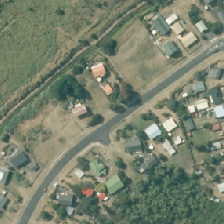
Land cover: urban_build_up